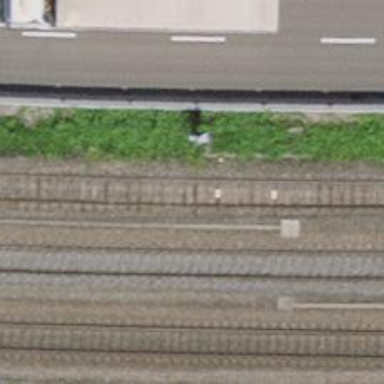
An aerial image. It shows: Railway signal.